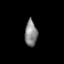
Tissue: lung
Cell type: Pericytes
Senescence score: 0.5828
Nuclear area (px): 319
Mean DAPI intensity: 132.511